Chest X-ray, PA view. Patient: 66 years old, sex M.
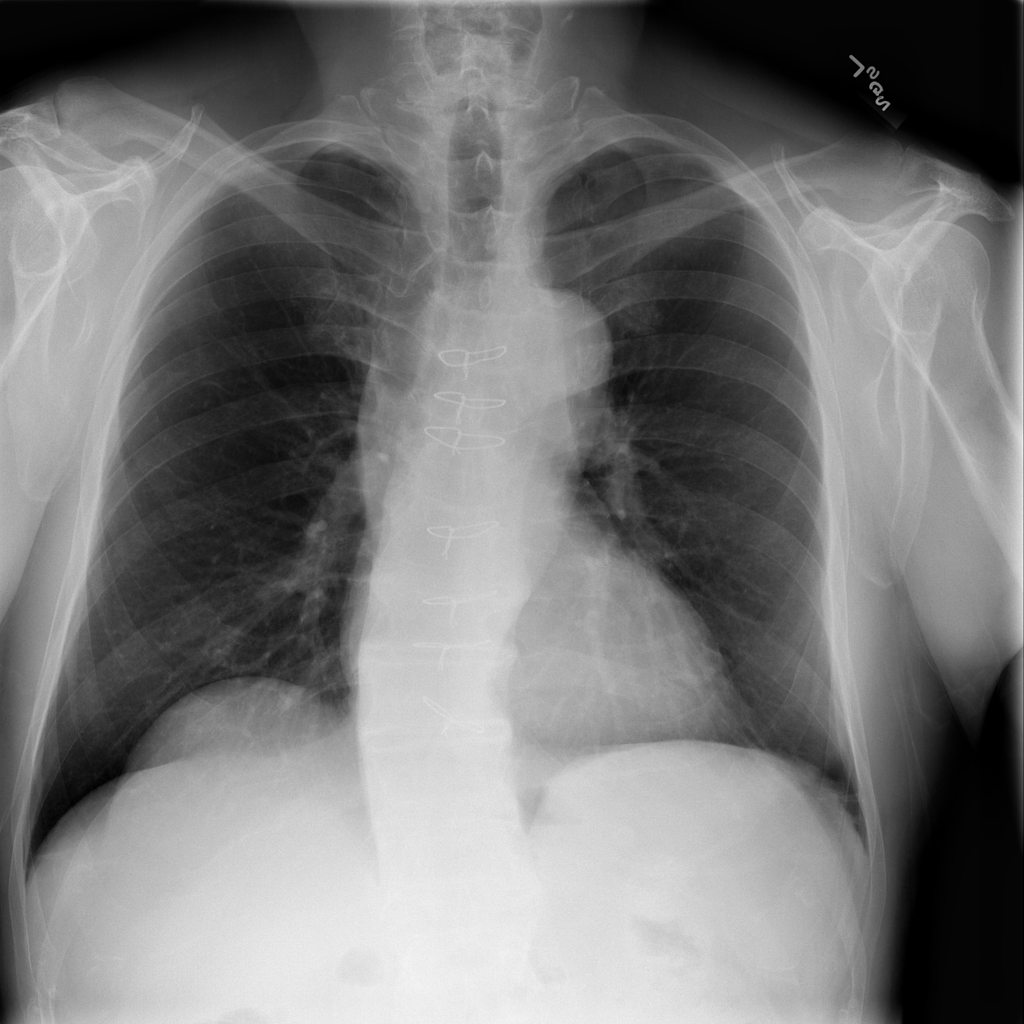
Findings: No Finding